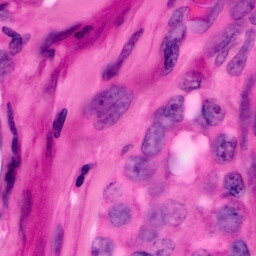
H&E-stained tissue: Pancreatic